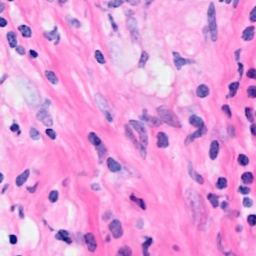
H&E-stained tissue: Breast